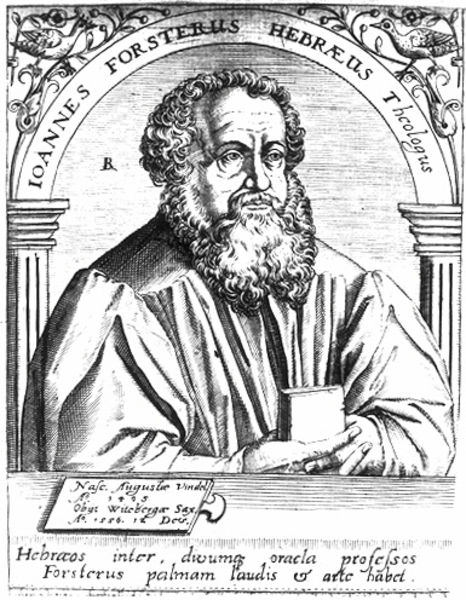
Titel: Bildnis des Johann Forster
Künstler: Matthaeus (d.Ä.) Becker
Institution: (Seriendruck)
Schlagwörter: blätter, hand, himmel, mann, schatten, umhang, vogel, finger, hintergrund, mund, nase, schwarz, stirn, säule, säulen, zeichnung, blick, ornament, bart, architektur, augen, bibel, falten, gefieder, gesicht, johannes, rahmen, vollbart, bildnis, hände, portrait, porträt, signatur, vögel, kirche, auge, geistlicher, gewand, haare, kutte, mantel, pflanzen, brustbild, lippen, locken, ranken, holzschnitt, schrift, wangen, bogen, alter mann, rundbogen, dekoration, tafel, inschrift, floral, ornamente, verzierung, kinnbart, geschlossen, blühen, penis, arkade, alter, buch, druck, schwarzweiss, schraffur, radierung, stich, illustration, text, plakette, beschriftung, backenbart, proträt, justiz, talar, christus, pastor, gelehrter, kupferstich, kapitel, schnepfe, latein, beschriftet, lateinisch, information, hebräisch, reformation, hus, reformator, theologe, wachtel, gay, info, büte, huss, bpogen, wei0ß, 15 jahrhundert, forster, forsterus, tischg, foster, prontispitz, nadelstich